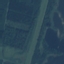
Label: River